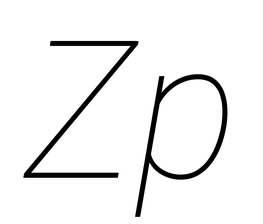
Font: Roboto-Italic_Thin_Italic